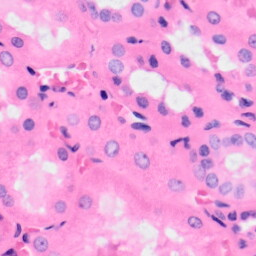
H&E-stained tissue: Kidney